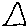
Label: triangle